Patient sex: F
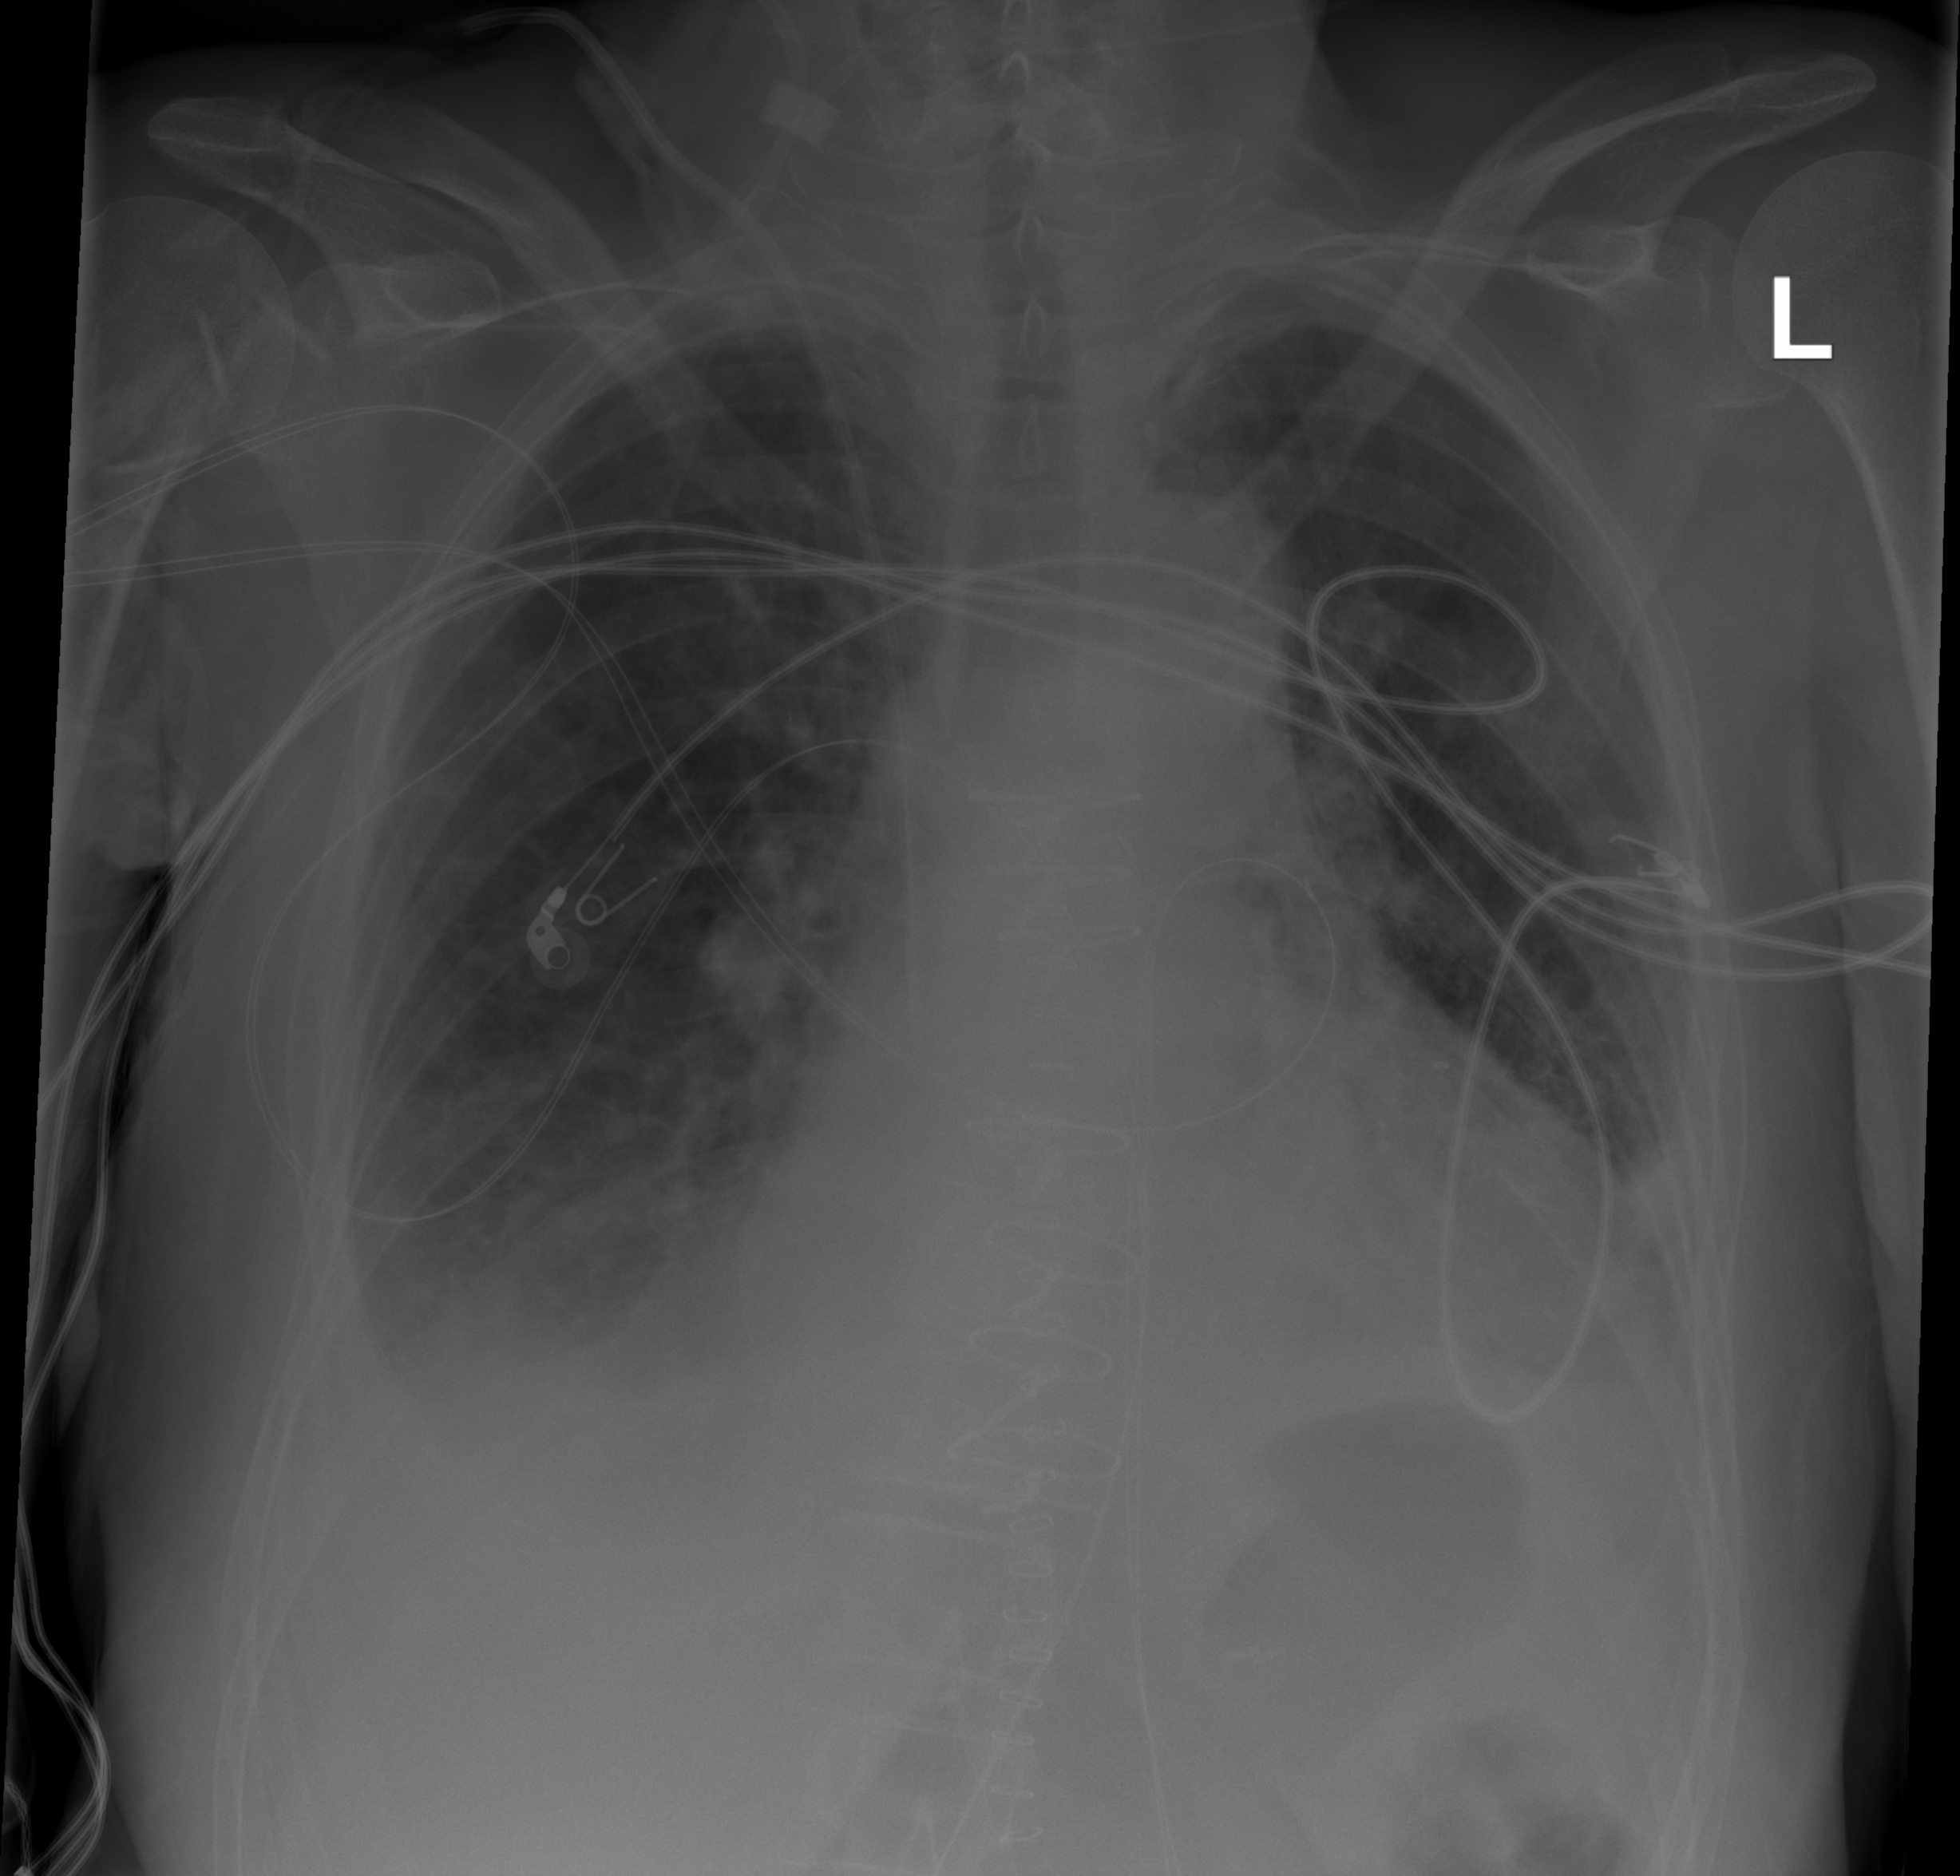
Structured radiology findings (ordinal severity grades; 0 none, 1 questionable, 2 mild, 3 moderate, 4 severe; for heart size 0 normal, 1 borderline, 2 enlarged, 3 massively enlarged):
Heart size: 2
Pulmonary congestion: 0
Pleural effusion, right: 2
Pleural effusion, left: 2
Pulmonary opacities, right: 0
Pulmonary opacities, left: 0
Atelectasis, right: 0
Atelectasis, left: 2